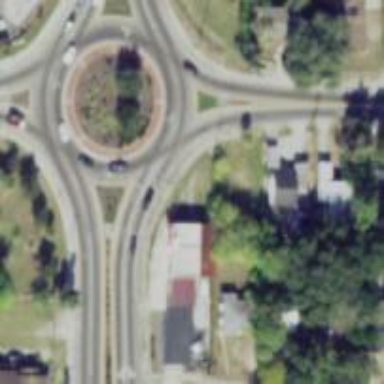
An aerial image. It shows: Secondary road leading to roundabout.